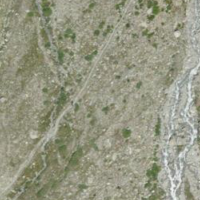
EUNIS habitat code: 48
Species observed at this site:
Zygaena exulans